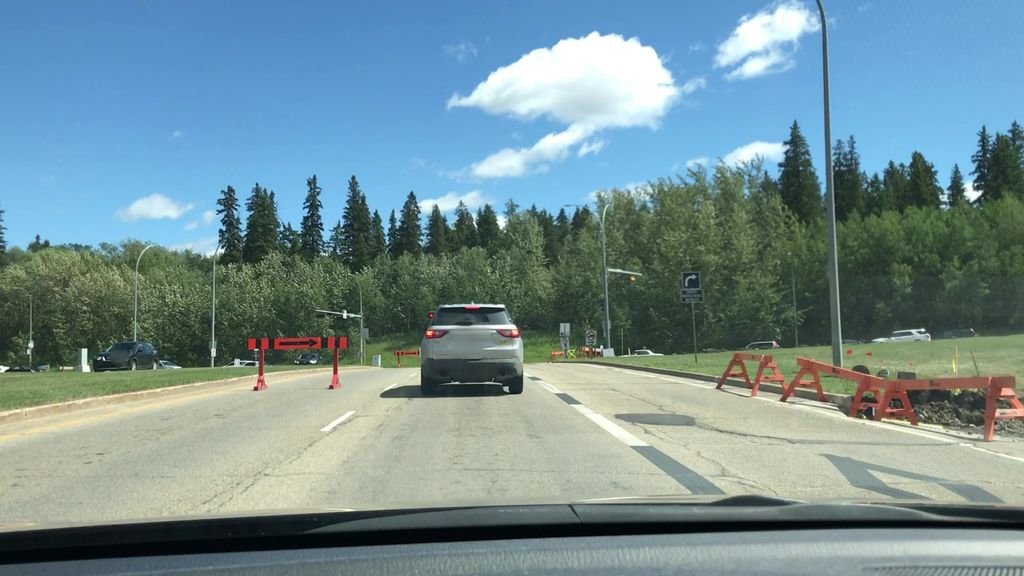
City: edmonton